Field crop: tomato
Growth stage: 1
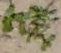
Species: portulaca